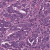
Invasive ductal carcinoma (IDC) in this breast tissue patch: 1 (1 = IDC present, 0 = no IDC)